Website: apple
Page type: review-order
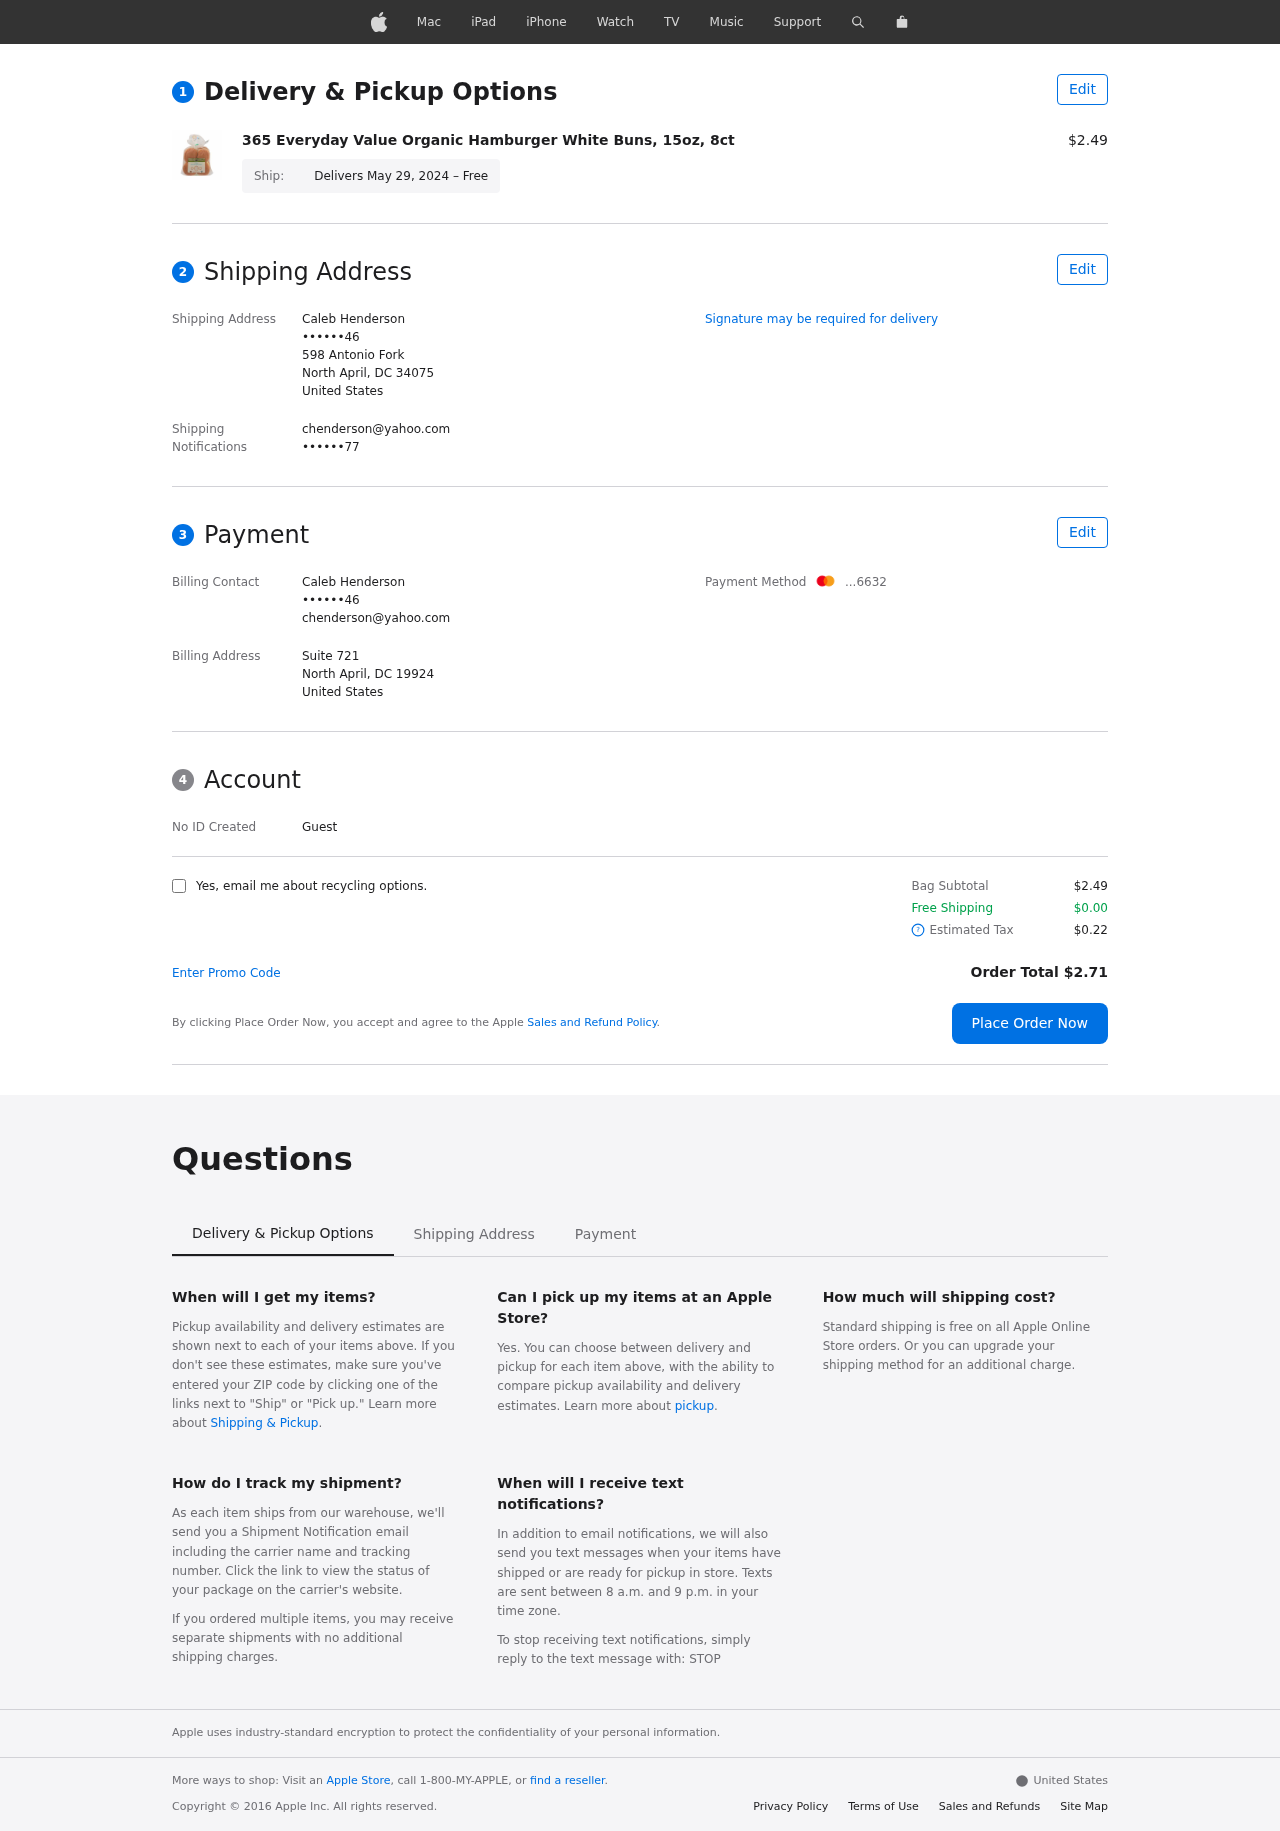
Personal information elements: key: PII_CARD_LAST4
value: ...6632
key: PII_CITY_STATE_ZIP
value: North April, DC 34075
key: PII_CITY_STATE_ZIP2
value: North April, DC 19924
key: PII_COUNTRY
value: United States
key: PII_EMAIL
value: chenderson@yahoo.com
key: PII_FULLNAME
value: Caleb Henderson
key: PII_PHONE
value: ••••••46
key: PII_STREET
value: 598 Antonio Fork
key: PII_STREET2
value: Suite 721
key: PII_ALT_PHONE
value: ••••••77
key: PII_FIRSTNAME
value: Caleb
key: PII_LASTNAME
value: Henderson
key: PII_FULLNAME2
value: Caleb Henderson
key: PII_FULLNAME3
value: Caleb Henderson
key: PII_FIRSTNAME2
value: Caleb
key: PII_FIRSTNAME3
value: Caleb
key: PII_LASTNAME2
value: Henderson
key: PII_LASTNAME3
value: Henderson
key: PII_FIRSTNAME_DERIVED
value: Caleb
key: PII_LASTNAME_DERIVED
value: Henderson
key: PII_FULLNAME_DERIVED
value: Caleb Henderson
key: PII_NAME_FULL_DERIVED
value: Caleb Henderson
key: PII_PHONE3
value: ••••••46
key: PII_EMAIL2
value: chenderson@yahoo.com
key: PII_EMAIL3
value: chenderson@yahoo.com
Product elements: key: PRODUCT1_NAME
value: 365 Everyday Value Organic Hamburger White Buns, 15oz, 8ct
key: PRODUCT1_PRICE
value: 2.49
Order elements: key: ORDER_DELIVERY_DATE
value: Delivers May 29, 2024 – Free
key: ORDER_SUBTOTAL
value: $2.49
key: ORDER_SHIPPING_COST
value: $0.00
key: ORDER_TAX
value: $0.22
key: ORDER_TOTAL
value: Order Total $2.71